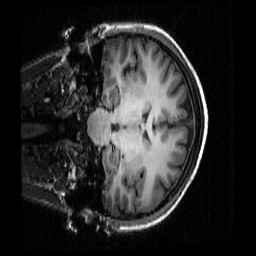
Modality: T1w
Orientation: coronal
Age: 19
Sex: female